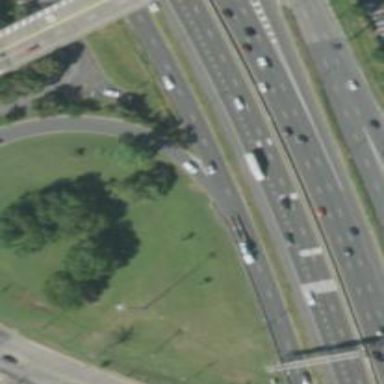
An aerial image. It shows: Urban freeway or expressway with trunk road classification.